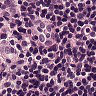
Metastatic tissue present: yes